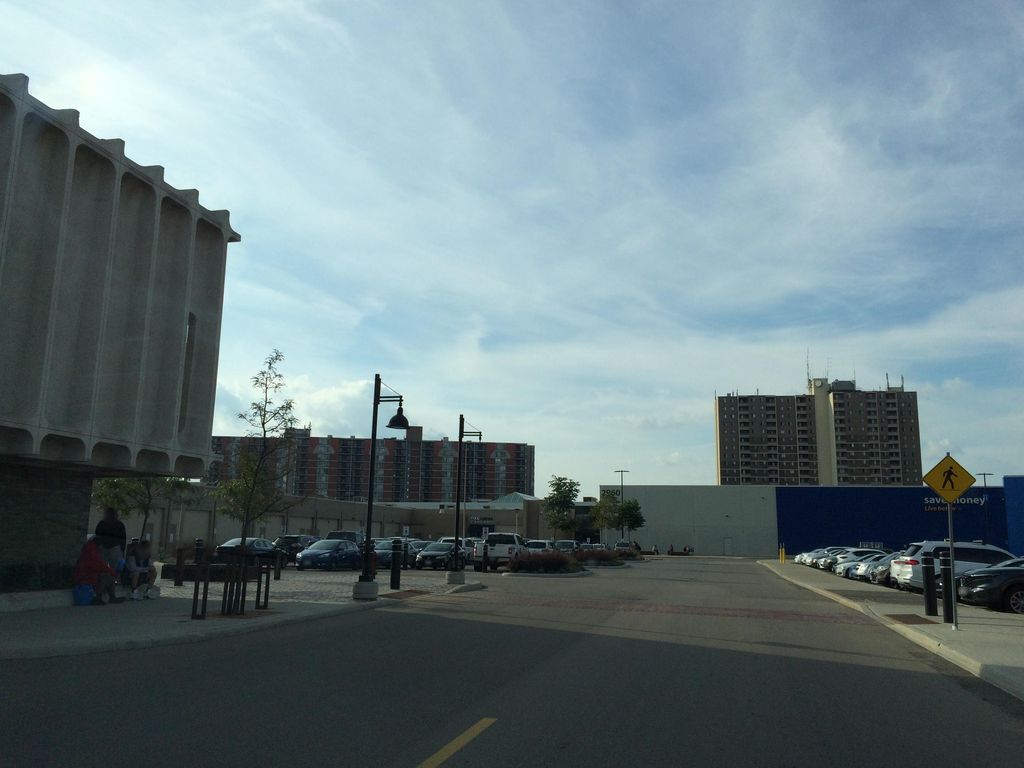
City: kitchener-waterloo